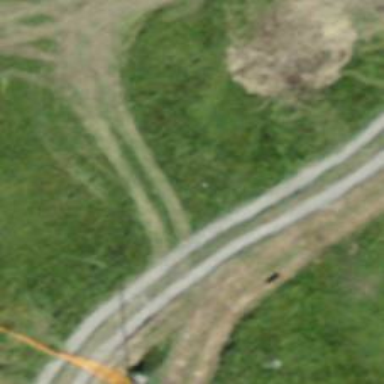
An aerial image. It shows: Track on the ground with grade 4 track type. The track is groomed in classic style and is suitable for downhill skiing and hiking.